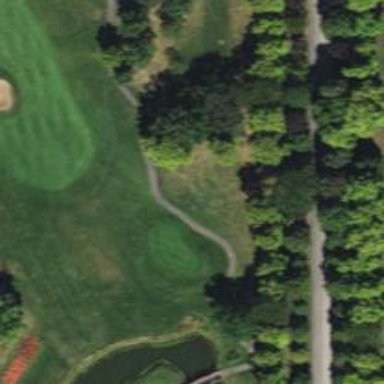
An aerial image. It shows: Service road used as golf cart path.